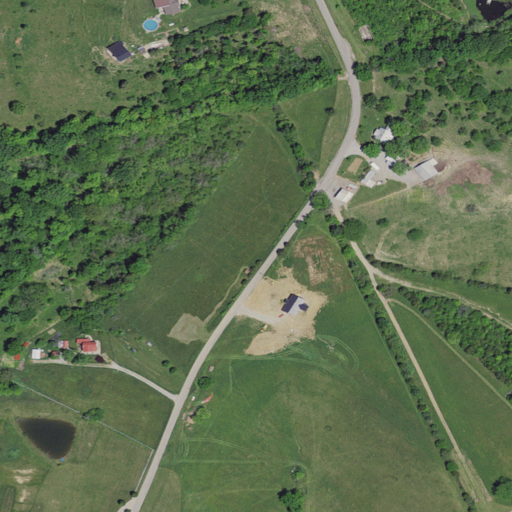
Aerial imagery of ridge(s) in Kentucky named Pleasant Ridge containing pasture, deciduous forest, mixed forest, open development, shrub, low intensity development, medium intensity development, and evergreen forest